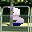
Label: 3